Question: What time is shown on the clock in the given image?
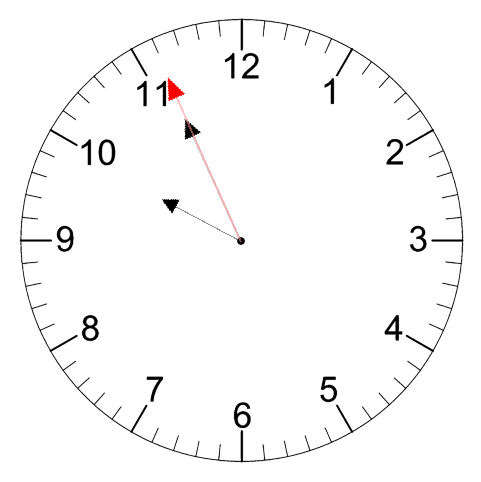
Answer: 09:55:56